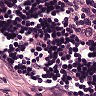
Metastatic tissue present: no